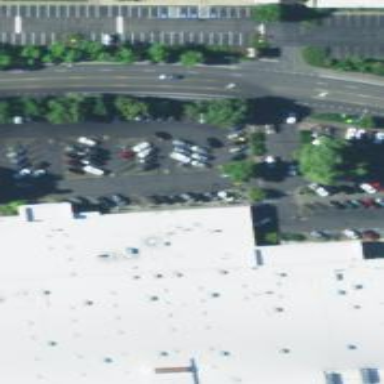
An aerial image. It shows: Parking space.